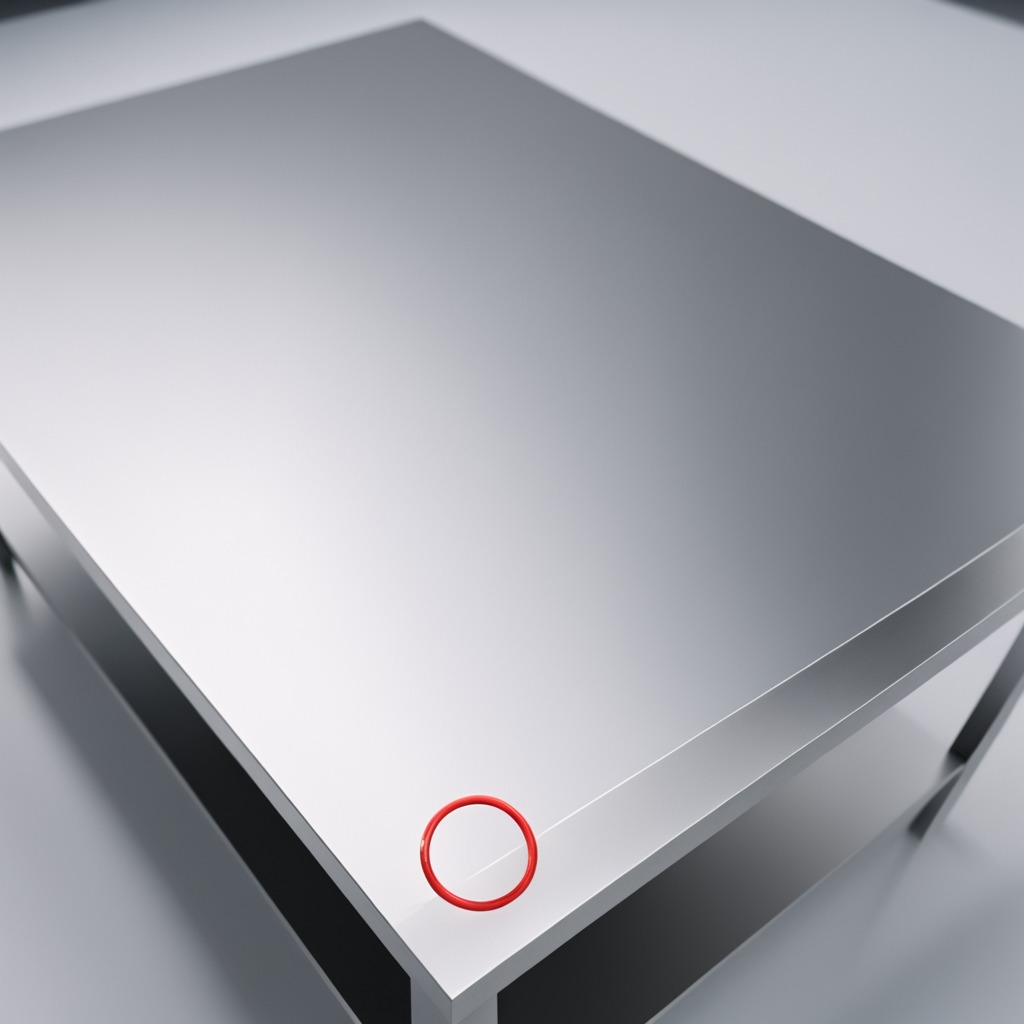
A rubber O-ring lies on the stainless steel table in a high-end prototyping lab.